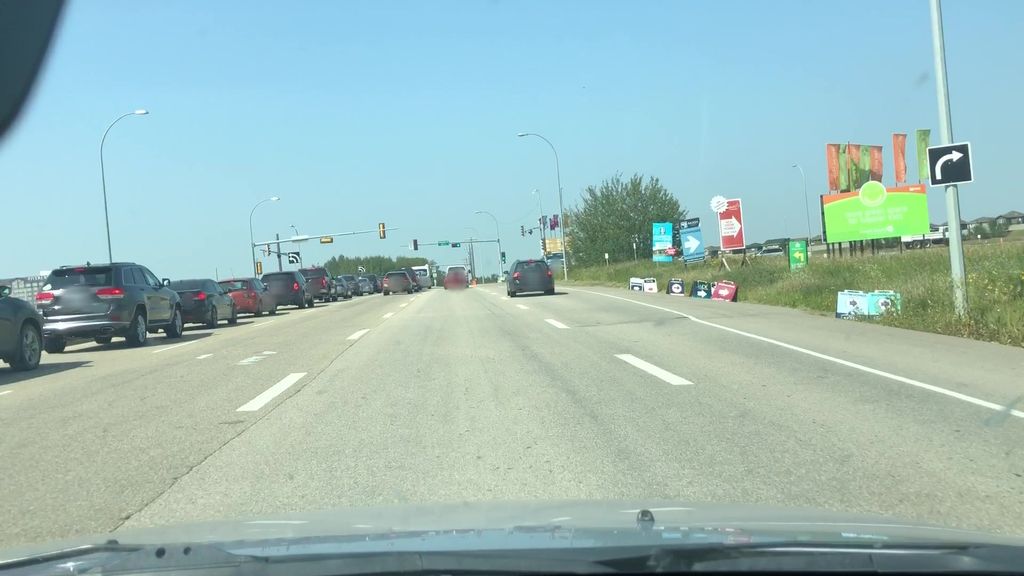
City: edmonton